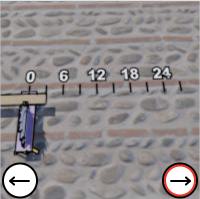
Task: length
Answer: 3
First scale value: 6.0